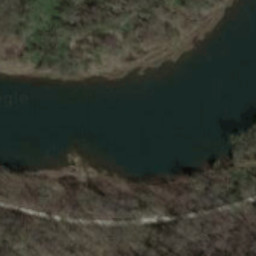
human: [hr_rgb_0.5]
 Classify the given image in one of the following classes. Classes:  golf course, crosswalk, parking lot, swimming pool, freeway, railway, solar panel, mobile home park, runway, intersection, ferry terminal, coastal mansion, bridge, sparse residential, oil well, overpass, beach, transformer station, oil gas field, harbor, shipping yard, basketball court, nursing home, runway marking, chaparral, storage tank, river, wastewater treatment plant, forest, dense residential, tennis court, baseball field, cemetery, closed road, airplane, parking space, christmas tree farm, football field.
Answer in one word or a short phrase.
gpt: river